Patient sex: M
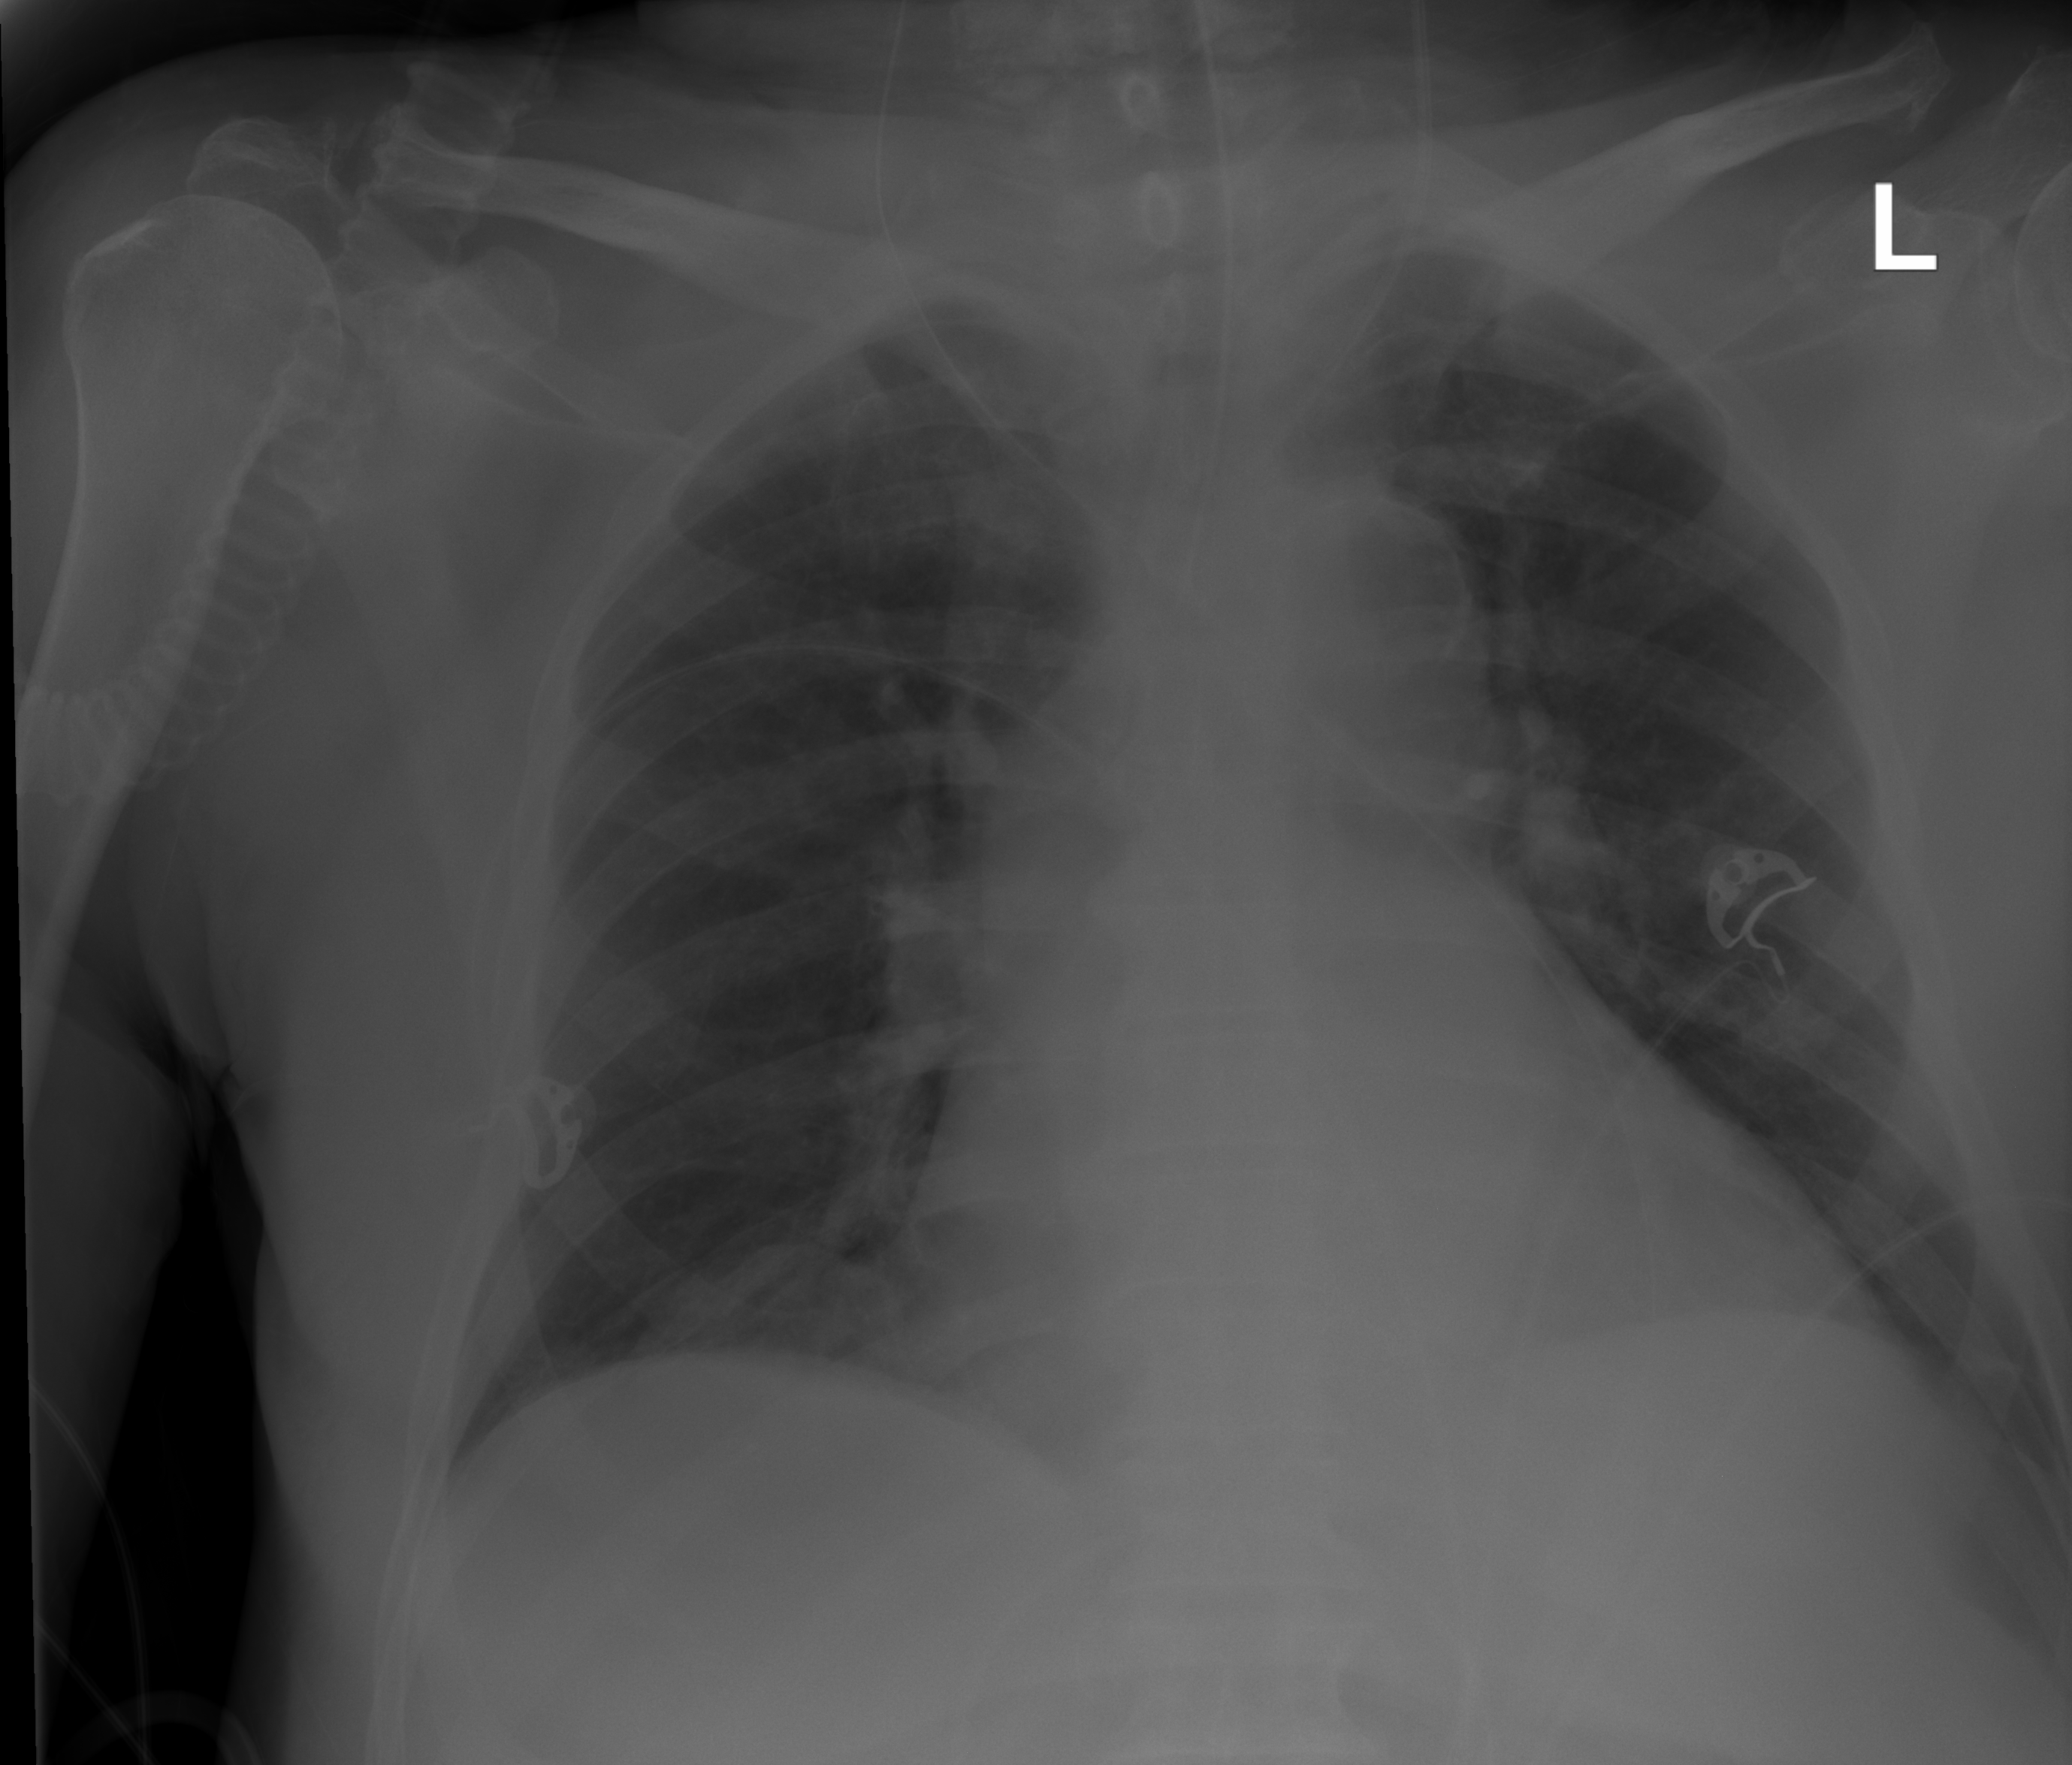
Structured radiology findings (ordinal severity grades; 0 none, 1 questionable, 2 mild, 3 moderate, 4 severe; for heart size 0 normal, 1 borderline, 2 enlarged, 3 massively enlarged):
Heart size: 2
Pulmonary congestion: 0
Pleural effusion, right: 2
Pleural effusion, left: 1
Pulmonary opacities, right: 0
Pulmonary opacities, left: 0
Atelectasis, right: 2
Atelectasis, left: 2